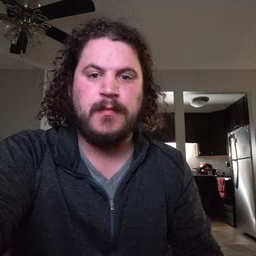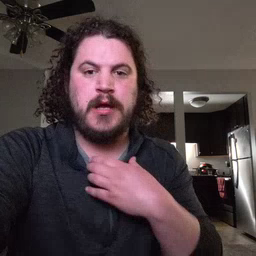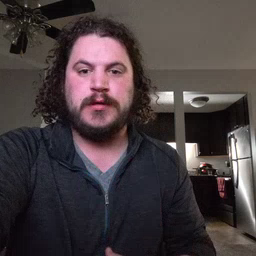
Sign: hungry